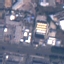
Land use / land cover class: Industrial